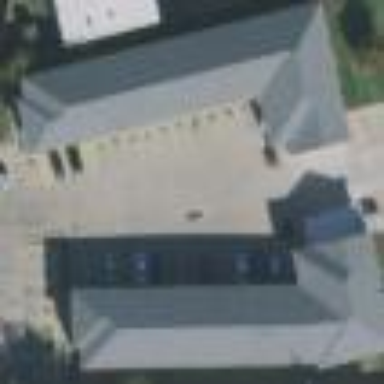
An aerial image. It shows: Commercial building.